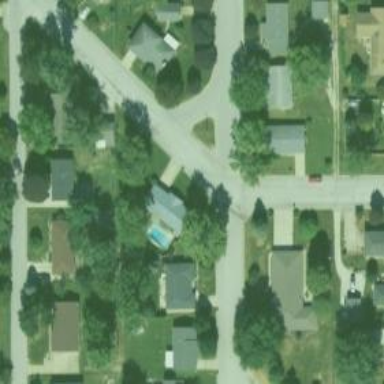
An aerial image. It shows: Residential road.